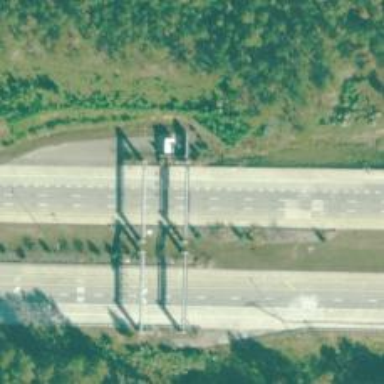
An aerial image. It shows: Toll gantry on the road.